Problem: first_time_ch2 (2022, round3)

**Note: The only difference between this and [Chapter 1](https://www.facebook.com/codingcompetitions/hacker-cup/2022/round-3/problems/D1/) is that here, you must find the sum of answers for \(K = 1..N\).**

Boss Rob ain’t Som Tawyer, but he can paint a fence alright.

Rob's fence is made of \(N\) wooden stakes, numbered \(1\) to \(N\) from left to right. Initially (at time \(0\)), the \(i\)th stake is of color \(i\). There is a fencepost before stake \(1\) and after stake \(N\), as well as after every \(K\)th stake starting from the left.

Rob has a simple and joyful plan to repaint his fence, consisting of \(M\) moments in time. At time \(i\), he'll repaint all stakes which are color \(A_i\) to color \(B_i\). Doing so, when would be the *first time* that all pairs of stakes not separated by a fencepost have the same color? If it will never occur, consider the answer to be \(-1\).

Rob is still on the _fence_ about the value of \(K\), so please print **the sum of answers over \(K = 1..N\).** Sorry for the pun (we know there is a lot at _stake_ in this round _gating_ the finals). In our de​_fence_, it makes for good _post_-problem content.

# Constraints

\(1 \le T \le 30\)
\(1 \le N, M \le 600{,}000\)
\(1 \le A_i, B_i \le N\)
\(A_i \ne B_i\)

The sum of \(N\) across all test cases is at most \(4{,}000{,}000\).
The sum of \(M\) across all test cases is at most \(4{,}000{,}000\).

# Input Format

Input begins with an integer \(T\), the number of test cases. For the \(i\)th test case, there is first a line containing two space-separated integers \(N\) and \(M\). Then, \(M\) lines follow, the \(i\)th of which contains two space-separated integers \(A_i\) and \(B_i\).

# Output Format

For the \(i\)th test case, output a single line containing `"Case #i: "` followed by a single integer, the sum of answers for each \(K = 1..N\).

# Sample Explanation

The progressions of fences for the first two sample cases are depicted below (with fenceposts depicted for \(K=2\) and \(K=3\) respectively):

{{PHOTO_ID:631752615085471|WIDTH:700}}

In the first case, the answers are \([0, 2, 4, 3, 4]\) for \(K = 1..5\), so we print \(2+4+3+4 = 13\).

In the second case, the answers are \([0, 1, 3]\) for \(K = 1..3\), so we print \(1+3=4\).

In the third case, the fence (with fenceposts depicted for \(K=3\)) progresses as follows:

{{PHOTO_ID:413921204256250|WIDTH:700}}

For \(K = 1..8\), the answers are \([0, 5, -1, 6, -1, -1, -1, -1]\), so we print the sum \(6\).

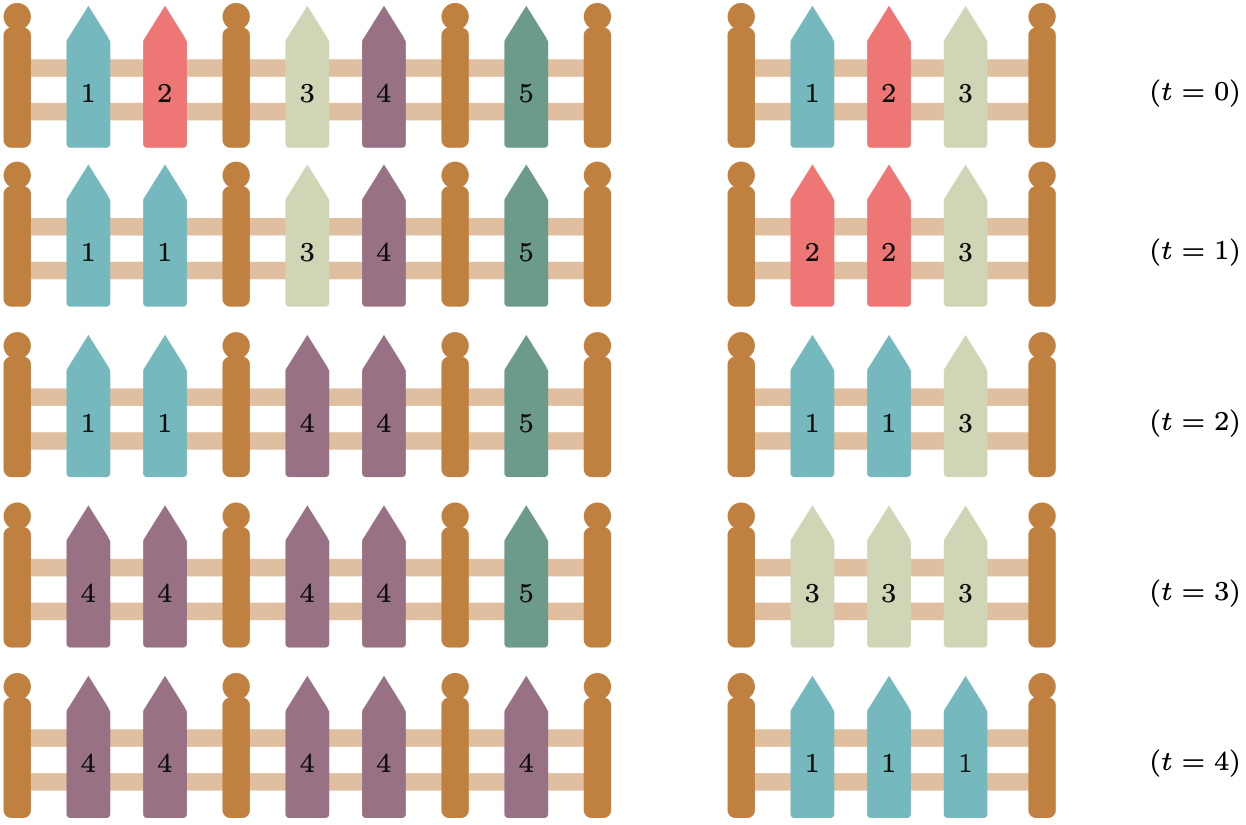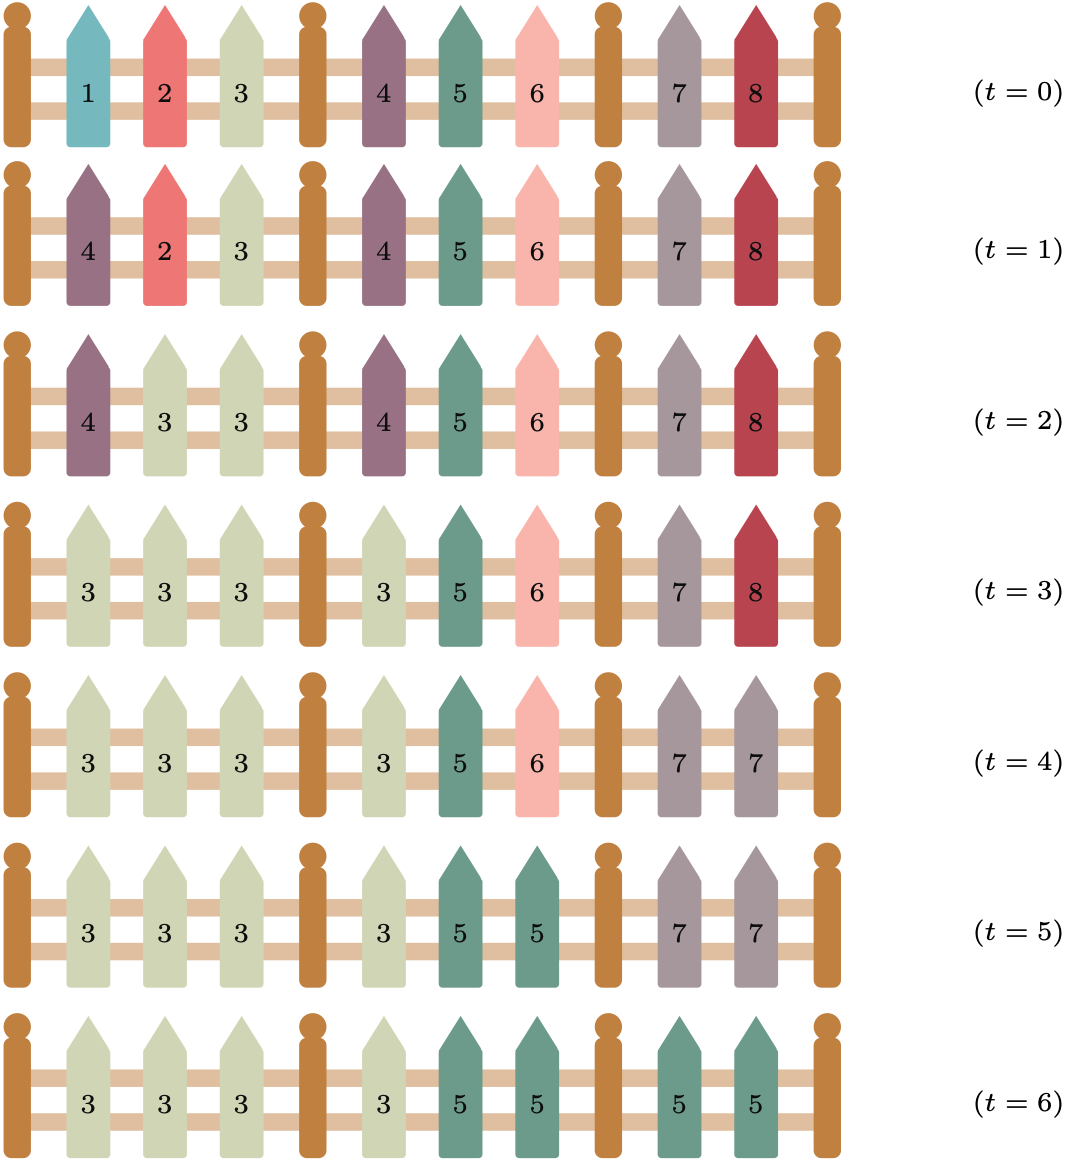

Sample input:
3
5 4
2 1
3 4
1 4
5 4
3 4
1 2
2 1
1 3
3 1
8 6
1 4
2 3
4 3
8 7
6 5
7 5

Sample output:
Case #1: 13
Case #2: 4
Case #3: 6

Solution:
We can still use the overall \(O(M + N \log N)\) disjoint sets strategy as in the previous chapter, but we can no longer keep track of colors in fixed bins. Let's switch to a different approach.

At any time, consider grouping consecutive balls of the same color (i.e. DSU representative) into \(G\) maximal groups. We can express this as a partition of \(N\), namely, a sequence of line segments \(S_1, ..., S_G\) with lengths summing to \(N\), where the color of stakes in each segment is uniform.

*Case 1*: Assume that \(N\) evenly divides \(K\). We can see that this partition is uniformly colored over every \(K\) stakes if \(K\) is a divisor of the lengths of all \(G\) segments. This is equivalent to requiring \(K\) be a divisor of \(\text{gcd}(S_1, ..., S_G)\). As long as we have the GCD, we can enumerate through all its divisors \(k\) and conclude that all bins of size \(k\) are uniformly colored.

*Case 2*: What if \(N\) doesn't divide \(K\)? We'll be left with a rightmost "remainder" bin of some length less than \(K\). Denote its length by \(R\):
* If the last segment's length \(|S_G| < K\), then the answer is NO, because the last two segments, having different colors, will necessarily overlap the last bin.
* Else \(|S_G| \ge K\), and we can consider breaking up \(S_G\) into two segments of lengths \(L = |S_G| - R\) and \(R\) (the right most bin) where \(|S_1| + ... + |S_{G-1}| + L\) evenly divides \(K\). Since stakes \(R..N\) are already the same color, this reduces to checking if \(K\) is a divisor of \(\text{gcd}(S_1, ..., S_{G-1}, L)\), which also requires \(K\) to be a divisor of \(\text{gcd}(S_1, ..., S_{G-1})\).

Case 2 simply reduces to running case 1 on all but the last segment.

We can use a data structure like an [implicit treap](https://cp-algorithms.com/data_structures/treap.html) to maintain the merging and splitting of segments in \(\mathcal{O}(\log N\)) time per insert/delete/access/select_kth operation. Whenever we update \(\text{parent}[i] = j\) in the DSU, we consider whether this breaks up an existing segment (of length longer than \(1\)) that \(i\) is part of, or whether it makes the parent of stake \(i\) equal to the preceding or following segment, in which case it can be merged.

The implicit treap also supports dynamic range queries like a segment tree, which we can use for the GCD. After each update, we query the GCD of the segment lengths and loop through up to \(\mathcal{O}(\sqrt{N})\) divisors. The overall running time is \(\mathcal{O}(M \sqrt N + N \log N)\).

#include <algorithm>
#include <chrono>
#include <iostream>
#include <random>
#include <vector>
using namespace std;

struct segment {
  int l, r, rep, gcd;

  segment(int _l = 0, int _r = 0, int _rep = -1, int _gcd = 0)
      : l(_l), r(_r), rep(_rep), gcd(_gcd ? _gcd : (r - l + 1)) {}

  int length() const { return r - l + 1; }
};

mt19937 rng(chrono::steady_clock::now().time_since_epoch().count());

template <class T>
class implicit_treap {
  static T join_values(const T &a, const T &b) {
    // Really, only the GCD matters for non-leaf nodes.
    return segment(min(a.l, b.l), max(a.r, b.r), 0,
                   __gcd((unsigned)a.gcd, (unsigned)b.gcd));
  }

  static T join_deltas(const T &d1, const T &d2) { return d2; }
  static T join_value_with_delta(const T &v, const T &d, int len) { return d; }

  struct node_t {
    T value, subtree_value, delta;
    bool pending;
    int size, priority;
    node_t *left, *right;

    node_t(const T &v)
        : value(v),
          subtree_value(v),
          pending(false),
          size(1),
          priority(rng()),
          left(nullptr),
          right(nullptr) {}
  } * root;

  static int size(node_t *n) { return (n == nullptr) ? 0 : n->size; }

  static void update_value(node_t *n) {
    if (n == nullptr) {
      return;
    }
    n->subtree_value = n->value;
    if (n->left != nullptr) {
      n->subtree_value = join_values(n->subtree_value, n->left->subtree_value);
    }
    if (n->right != nullptr) {
      n->subtree_value = join_values(n->subtree_value, n->right->subtree_value);
    }
    n->size = 1 + size(n->left) + size(n->right);
  }

  static void update_delta(node_t *n, const T &d) {
    if (n != nullptr) {
      n->delta = n->pending ? join_deltas(n->delta, d) : d;
      n->pending = true;
    }
  }

  static void push_delta(node_t *n) {
    if (n == nullptr || !n->pending) {
      return;
    }
    n->value = join_value_with_delta(n->value, n->delta, 1);
    n->subtree_value =
        join_value_with_delta(n->subtree_value, n->delta, n->size);
    if (n->size > 1) {
      update_delta(n->left, n->delta);
      update_delta(n->right, n->delta);
    }
    n->pending = false;
  }

  static void merge(node_t *&n, node_t *left, node_t *right) {
    push_delta(left);
    push_delta(right);
    if (left == nullptr) {
      n = right;
    } else if (right == nullptr) {
      n = left;
    } else if (left->priority < right->priority) {
      merge(left->right, left->right, right);
      n = left;
    } else {
      merge(right->left, left, right->left);
      n = right;
    }
    update_value(n);
  }

  static void split(node_t *n, node_t *&left, node_t *&right, int i) {
    push_delta(n);
    if (n == nullptr) {
      left = right = nullptr;
    } else if (i <= size(n->left)) {
      split(n->left, left, n->left, i);
      right = n;
    } else {
      split(n->right, n->right, right, i - size(n->left) - 1);
      left = n;
    }
    update_value(n);
  }

  static void insert(node_t *&n, node_t *new_node, int i) {
    push_delta(n);
    if (n == nullptr) {
      n = new_node;
    } else if (new_node->priority < n->priority) {
      split(n, new_node->left, new_node->right, i);
      n = new_node;
    } else if (i <= size(n->left)) {
      insert(n->left, new_node, i);
    } else {
      insert(n->right, new_node, i - size(n->left) - 1);
    }
    update_value(n);
  }

  static void erase(node_t *&n, int i) {
    push_delta(n);
    if (i == size(n->left)) {
      delete n;
      merge(n, n->left, n->right);
    } else if (i < size(n->left)) {
      erase(n->left, i);
    } else {
      erase(n->right, i - size(n->left) - 1);
    }
    update_value(n);
  }

  static node_t *select(node_t *n, int i) {
    push_delta(n);
    if (i < size(n->left)) {
      return select(n->left, i);
    }
    if (i > size(n->left)) {
      return select(n->right, i - size(n->left) - 1);
    }
    return n;
  }

  template <typename TComp>
  static int rank(node_t *n, const TComp &cmp) {
    // assert(n != nullptr);
    push_delta(n);
    int r = size(n->left), cmp_res = cmp(n->value);
    if (cmp_res < 0) {
      return rank(n->left, cmp);
    }
    if (cmp_res > 0) {
      return rank(n->right, cmp) + r + 1;
    }
    return r;
  }

  void clean_up(node_t *&n) {
    if (n != nullptr) {
      clean_up(n->left);
      clean_up(n->right);
      delete n;
    }
  }

 public:
  implicit_treap(int n = 0, const T &v = T()) : root(nullptr) {
    for (int i = 0; i < n; i++) {
      push_back(v);
    }
  }

  template <class It>
  implicit_treap(It lo, It hi) : root(nullptr) {
    for (; lo != hi; ++lo) {
      push_back(*lo);
    }
  }

  ~implicit_treap() { clean_up(root); }
  int size() const { return size(root); }
  bool empty() const { return root == nullptr; }
  void insert(int i, const T &v) { insert(root, new node_t(v), i); }
  void erase(int i) { erase(root, i); }
  void push_back(const T &v) { insert(size(), v); }
  void pop_back() { erase(size() - 1); }
  T at(int i) const { return select(root, i)->value; }
  void update(int i, const T &d) { update(i, i, d); }

  void update(int lo, int hi, const T &d) {
    node_t *l1, *r1, *l2, *r2, *t;
    split(root, l1, r1, hi + 1);
    split(l1, l2, r2, lo);
    update_delta(r2, d);
    merge(t, l2, r2);
    merge(root, t, r1);
  }

  T query(int lo, int hi) {
    node_t *l1, *r1, *l2, *r2, *t;
    split(root, l1, r1, hi + 1);
    split(l1, l2, r2, lo);
    T res = r2->subtree_value;
    merge(t, l2, r2);
    merge(root, t, r1);
    return res;
  }

  template <typename TComp>
  int rank(const TComp &cmp) const {
    return rank(root, cmp);
  }
};

implicit_treap<segment> T;

void update_parent(int i, int p_new) {
  // Find the rank j of the segment containing i.
  int j = T.rank([&](const segment &s) {
    return i < s.l ? -1 : (i > s.r ? 1 : 0);
  });
  segment curr = T.at(j);
  if (curr.length() == 1) {
    // Just update it.
    curr.rep = p_new;
    T.update(j, curr);
  } else {
    // Break up the segment.
    segment lseg(curr.l, i - 1, curr.rep);
    segment mseg(i, i, p_new);
    segment rseg(i + 1, curr.r, curr.rep);
    // Erase the old segment.
    T.erase(j);
    // Insert new segs, if non-zero length.
    if (rseg.length() > 0) {
      T.insert(j, rseg);
    }
    T.insert(j, mseg);
    curr = mseg;
    if (lseg.length() > 0) {
      T.insert(j, lseg);
      j++;  // Make sure j still points to mseg.
    }
    // If j is broken up of 2 segments, then we might still need to merge it.
  }
  // If segment j - 1 has rep p_new, merge segment j left with j - 1.
  if (j - 1 >= 0 && T.at(j - 1).rep == p_new) {
    segment prev(T.at(j - 1).l, curr.r, p_new);
    T.update(j - 1, prev);
    T.erase(j);
    curr = prev;  // Set curr to the merged segment.
    j--;
  }
  // If segment j + 1 has rep p_new, merge segment j right with j + 1.
  if (j + 1 < T.size() && T.at(j + 1).rep == p_new) {
    segment next(curr.l, T.at(j + 1).r, p_new);
    T.update(j + 1, next);
    T.erase(j);
  }
}

struct disjoint_sets {
  vector<vector<int>> values;
  vector<int> parent, color_of_parent, parent_of_color;

 public:
  disjoint_sets(int N)
      : values(N), parent(N), color_of_parent(N), parent_of_color(N) {
    for (int i = 0; i < N; i++) {
      values[i] = {i};
      parent[i] = i;
      color_of_parent[i] = i;
      parent_of_color[i] = i;
    }
  }

  // O(M + N log N) across M calls to unite(), not including update_parent().
  void unite(int a, int b) {
    a = parent[a];
    b = parent[b];
    if (a != b) {
      if (values[a].size() < values[b].size()) {
        swap(a, b);
      }
      while (!values[b].empty()) {
        int v = values[b].back();
        values[b].pop_back();
        update_parent(v, a);
        parent[v] = a;
        color_of_parent[v] = color_of_parent[a];
        values[a].push_back(v);
      }
    }
  }

  void repaint(int c1, int c2) {
    int pa = parent_of_color[c1];
    if (pa == -1) {
      return;
    }
    color_of_parent[pa] = c2;
    parent_of_color[c1] = -1;
    int pb = parent_of_color[c2];
    if (pb == -1) {
      parent_of_color[c2] = pa;
      return;
    }
    unite(pa, pb);
    color_of_parent[pb] = c2;
    parent_of_color[c2] = parent[pb];
  }
};

long long solve() {
  int N, M;
  cin >> N >> M;
  vector<int> A(M), B(M), ans(N + 1, -1);
  disjoint_sets DS(N);
  for (int i = 0; i < M; i++) {
    cin >> A[i] >> B[i];
    --A[i], --B[i];
  }
  ans[0] = ans[1] = 0;
  // Initialize segments.
  T = implicit_treap<segment>();
  for (int i = 0; i < N; i++) {
    T.push_back(segment(i, i, i));
  }
  for (int i = 0; i < M; i++) {
    DS.repaint(A[i], B[i]);
    if (T.size() == 1) {
      // All segments are unified. All K_i's are possible now.
      for (int k = 1; k <= N; k++) {
        if (ans[k] == -1) {
          ans[k] = i + 1;
        }
      }
      break;
    }
    auto update_ans = [&](int k, int t) {
      if (ans[k] == -1) {
        ans[k] = t + 1;
      }
    };
    for (int lastseg : {T.size() - 1, T.size() - 2}) {
      int gcd = T.query(0, lastseg).gcd;
      update_ans(gcd, i);  // Directly update any K = gcd.
      double lim = sqrt(gcd);
      for (int d = 1; d <= lim; d++) {
        if (gcd % d == 0) {
          if (gcd / d != d) {
            update_ans(d, i);
          }
          update_ans(gcd / d, i);
        }
      }
    }
  }
  return accumulate(ans.begin(), ans.end(), 0LL);
}

int main() {
  ios_base::sync_with_stdio(false);
  cin.tie(nullptr);
  int T;
  cin >> T;
  for (int t = 1; t <= T; t++) {
    cout << "Case #" << t << ": " << solve() << endl;
  }
  return 0;
}